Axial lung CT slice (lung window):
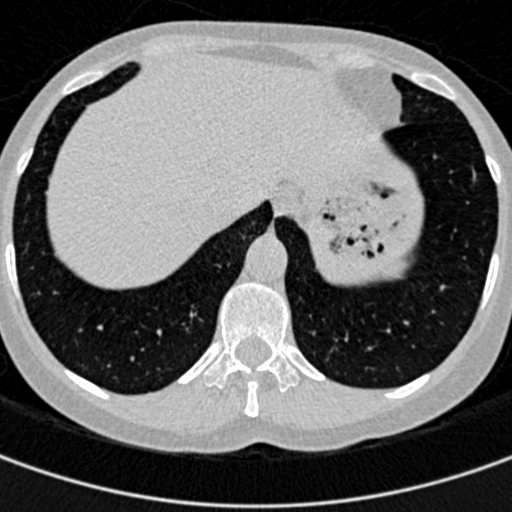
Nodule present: no